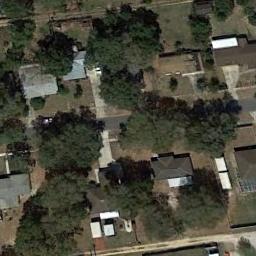
Label: residential